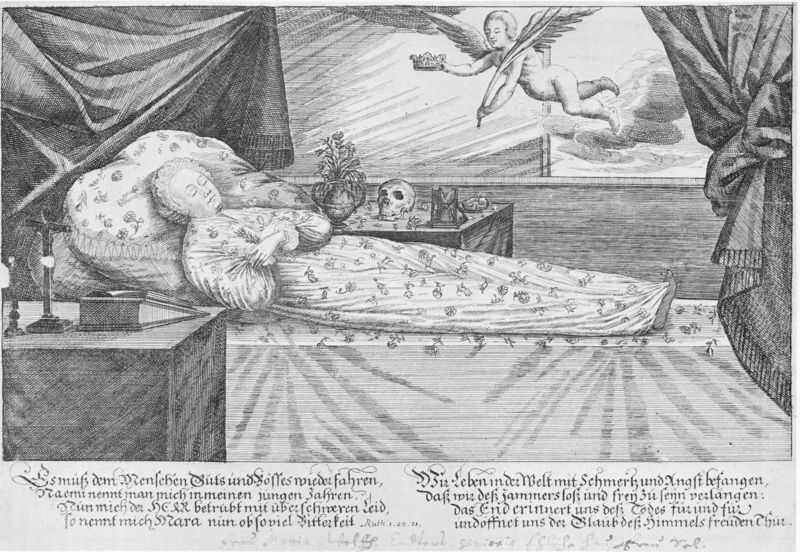
Titel: Es muß dem Menschen Guts und Bösses wiederfahren
Künstler: Wolfgang d.Ä. Endter
Standort: Wolfenbüttel
Institution: Herzog August Bibliothek
Schlagwörter: dunkel, flügel, weiß, wolken, blume, blumen, fenster, frau, grau, hell, kleid, schwarz, zeichnung, rosen, tuch, haube, alt, hemd, falten, knoten, leiche, mensch, schädel, tod, tot, tischdecke, vorhang, fransen, krone, fliegen, engel, vase, schrift, kommode, schrank, liegen, schlafen, blumenvase, grafik, kissen, gardine, vorhänge, bett, palme, wedel, blumenstrauss, buch, glaube, kreuz, balustrade, strahlen, zweig, druck, schwarzweiss, schraffur, stich, text, schachtel, kasten, skelett, totenkopf, beerdigung, geblümt, betttuch, gestorben, bahre, leichentuch, sterben, kruzifix, erscheinung, königin, heilige, stundenglas, totenschädel, liegt, nachttisch, ablage, gläubig, fromm, kronr, kreut, sterbebett, schlf, srich, sanduhr, palmenblatt, krohne, nachtisch, sterblichkeit, balme, kzeuz, blumen bett